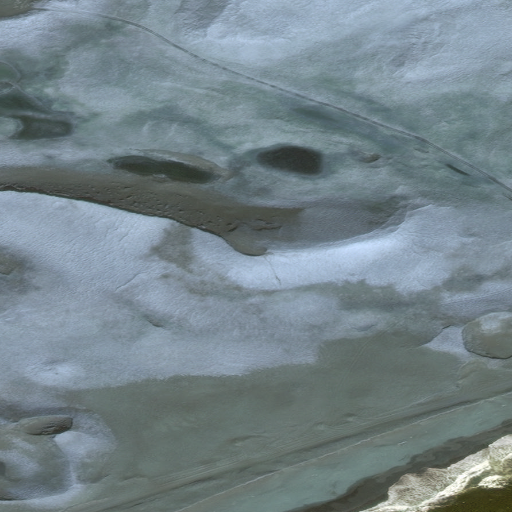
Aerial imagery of mountain in Alaska named Cross Hill containing only unknown